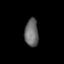
Tissue: prostate
Cell type: T cells
Senescence score: 0.694
Nuclear area (px): 371
Mean DAPI intensity: 107.075